Field crop: maize
Growth stage: 2
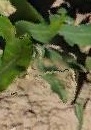
Species: maize